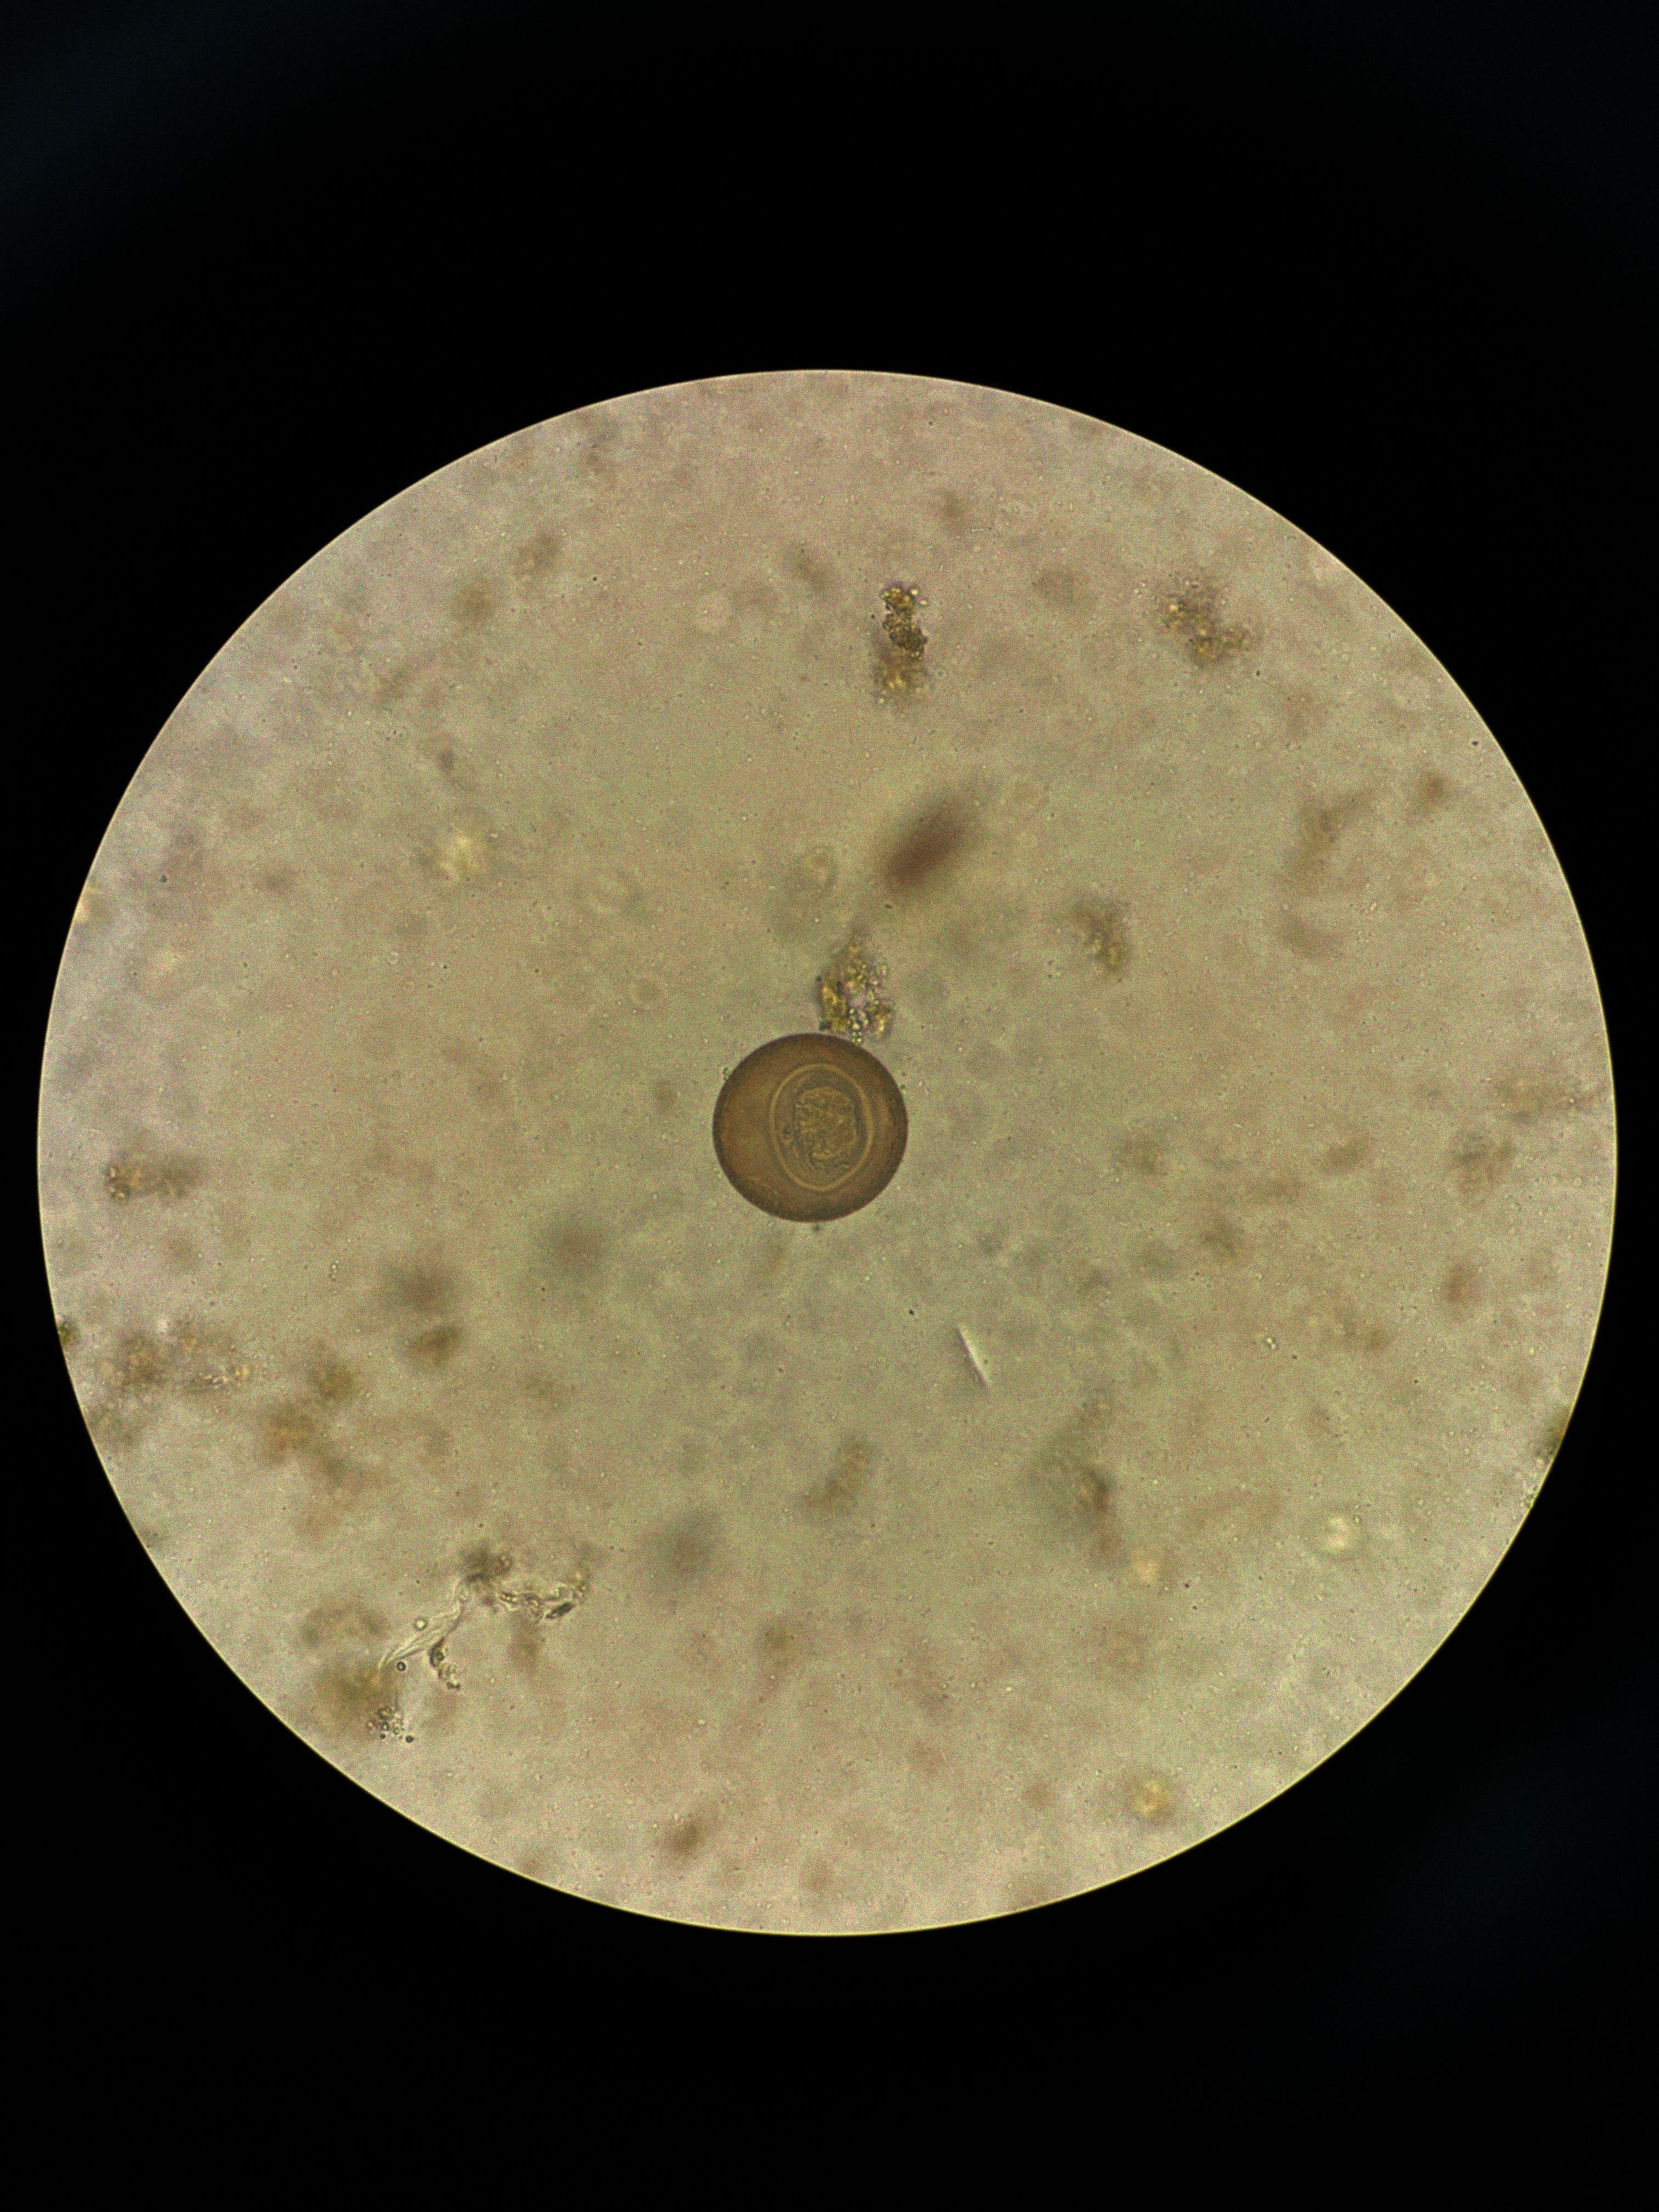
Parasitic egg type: Hymenolepis diminuta